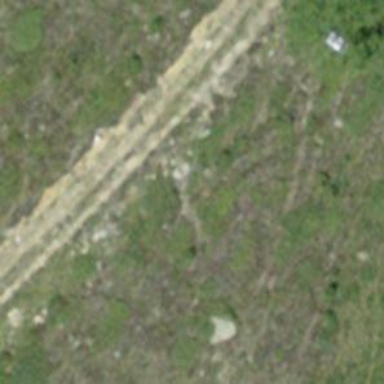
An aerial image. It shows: Track with grade5 tracktype.